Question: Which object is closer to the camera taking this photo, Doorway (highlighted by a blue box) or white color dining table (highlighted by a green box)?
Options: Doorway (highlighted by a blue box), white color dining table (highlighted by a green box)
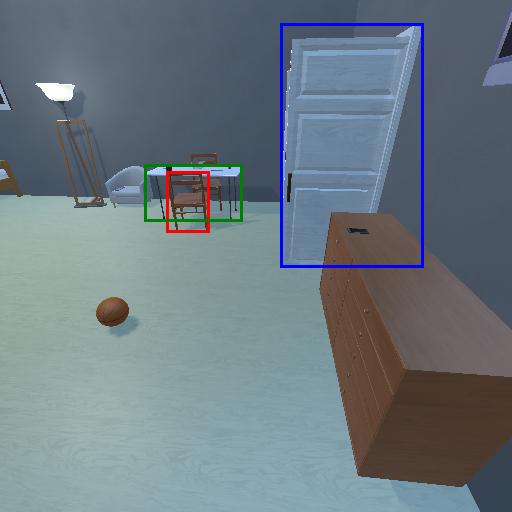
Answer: Doorway (highlighted by a blue box)